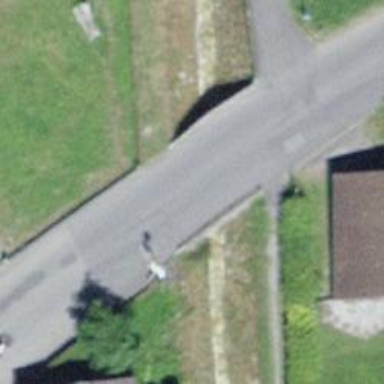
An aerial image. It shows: Residential road with asphalt surface that includes bridge.